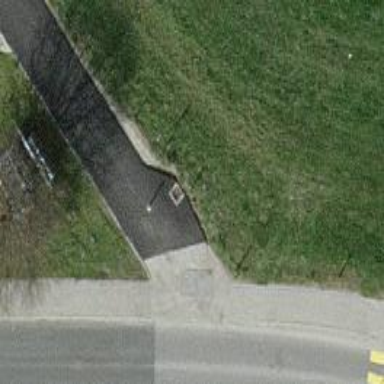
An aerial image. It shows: Bollard barrier.